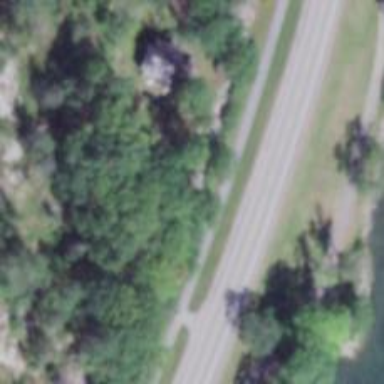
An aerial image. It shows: Rest area on the road.